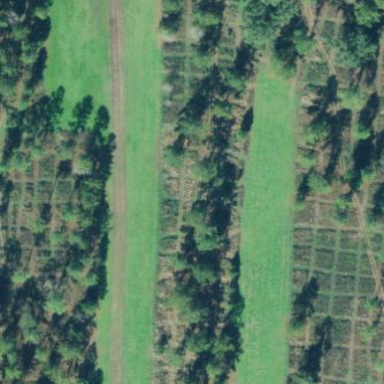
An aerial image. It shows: Orchard.